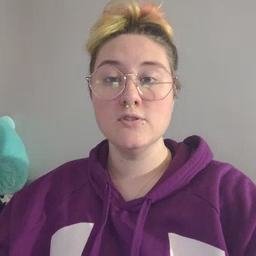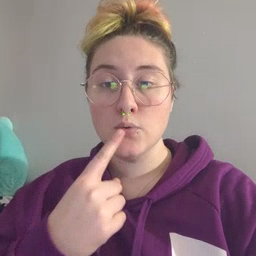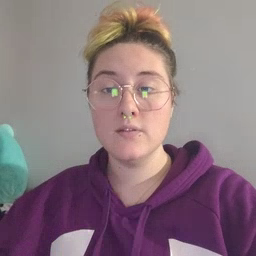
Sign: tooth